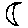
Label: moon